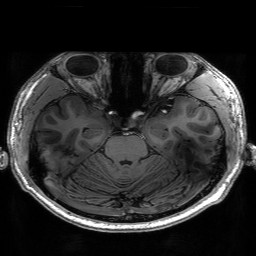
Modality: T1w
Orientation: coronal